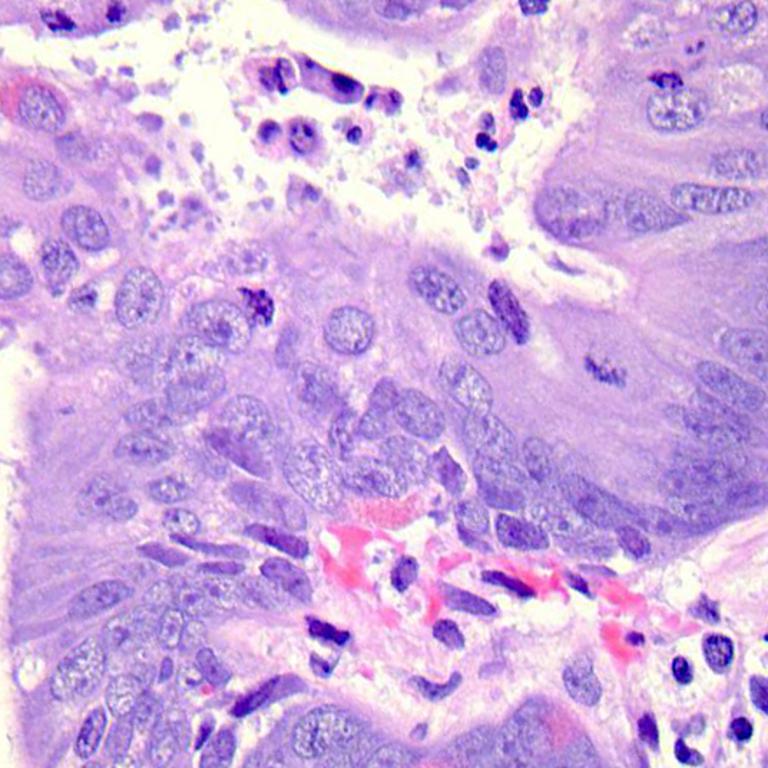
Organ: colon
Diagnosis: adenocarcinomas